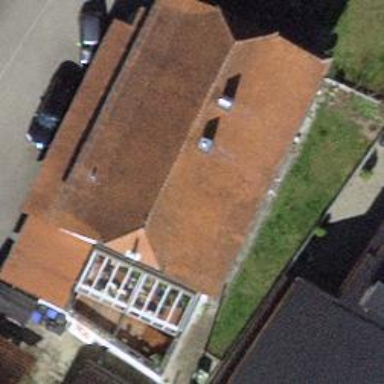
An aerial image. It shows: Building serving as post office.